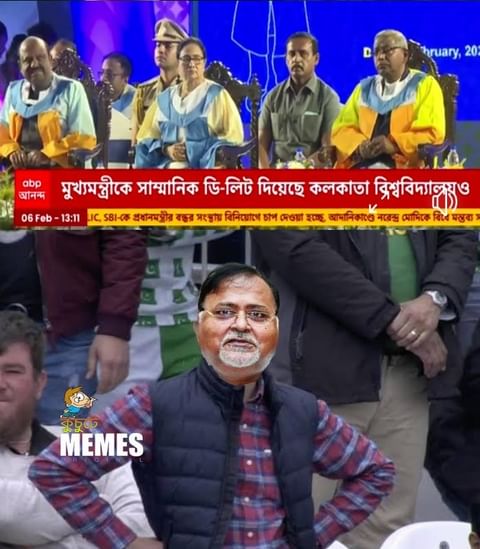
Text: মুখ্যমন্ত্রীকে সাম্মানিক ডি-লিট দিয়েছে কলকাতা বিশ্ববিদ্যালয়ও
Label: Hate
Hate category: Political
Targeted group: Organization